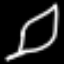
Label: leaf